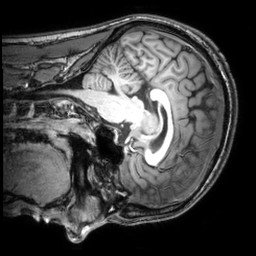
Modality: T1w
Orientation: sagittal
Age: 24
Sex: male